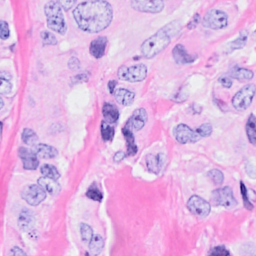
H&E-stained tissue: Breast